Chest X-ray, PA view. Patient: 72 years old, sex M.
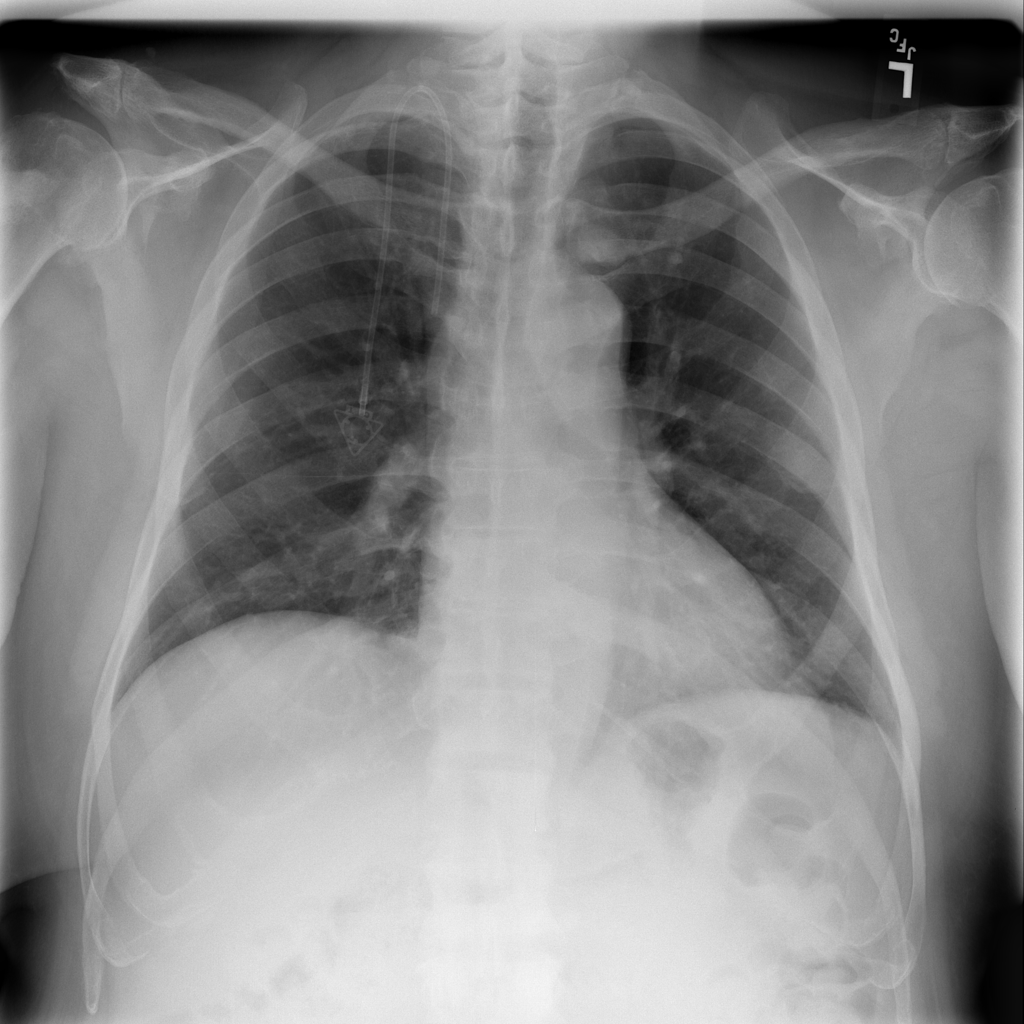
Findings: No Finding